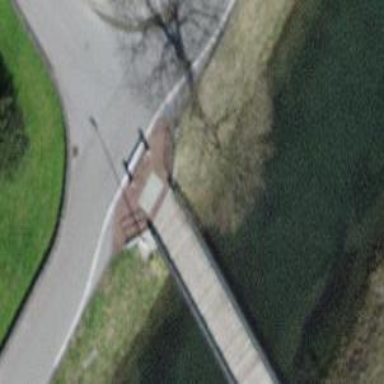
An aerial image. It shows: Footway bridge.